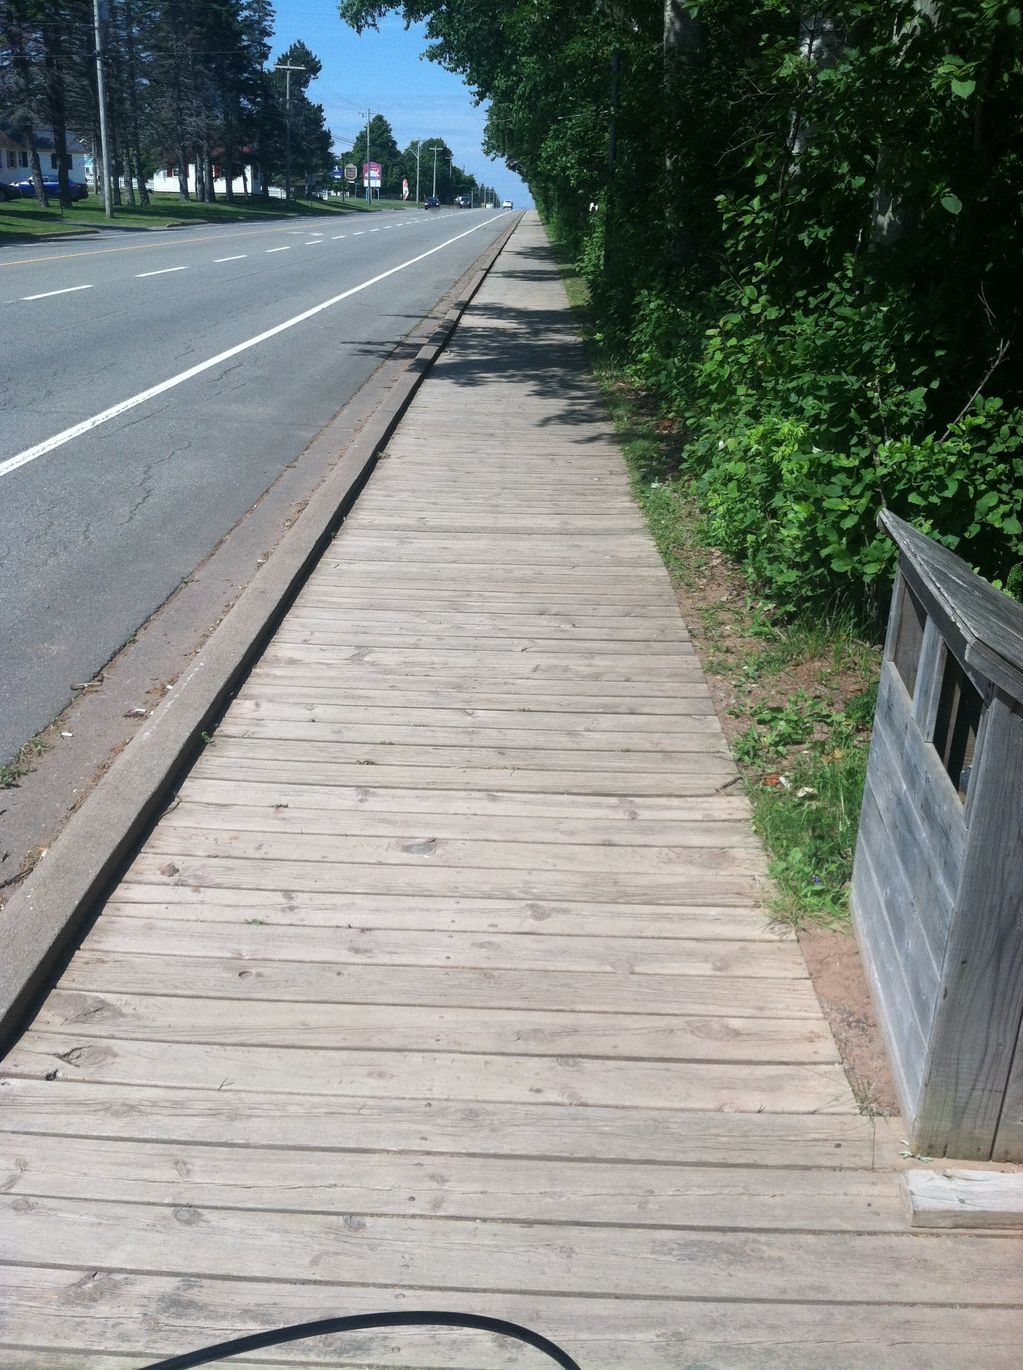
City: charlottetown